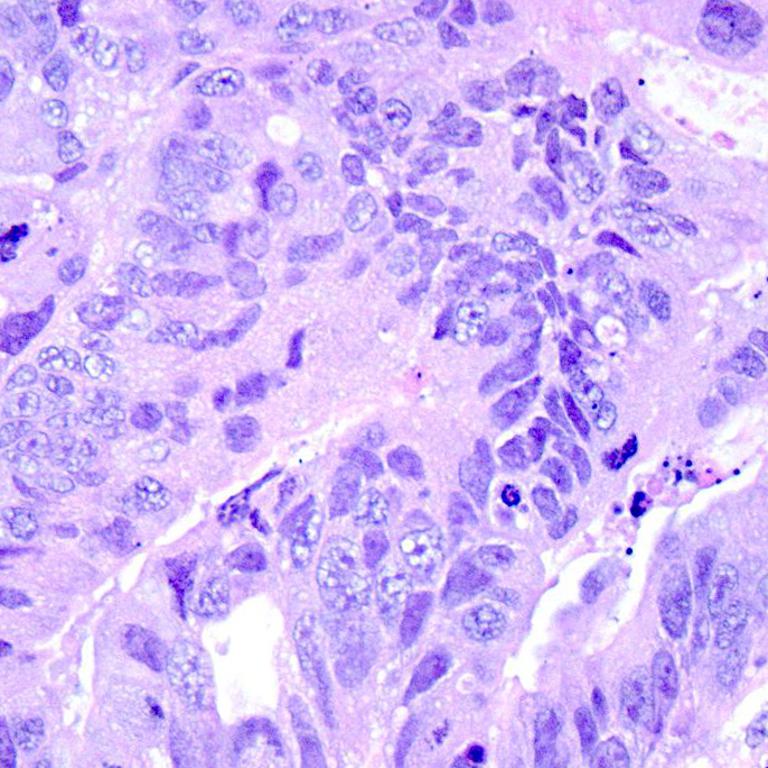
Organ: colon
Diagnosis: adenocarcinomas